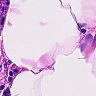
Metastatic tissue present: no